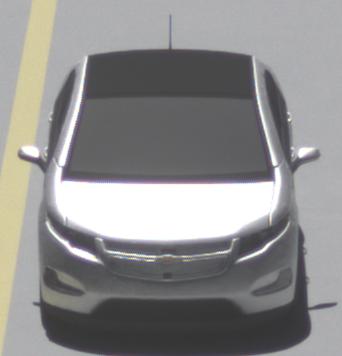
Make: Chevrolet
Model: Volt
Detailed model: Volt
Model produced from: 2011/11
Model produced until: 2014/08
Doors: 5
Color: white
Road condition: dry road
Daytime: midday
Contrast: high contrast